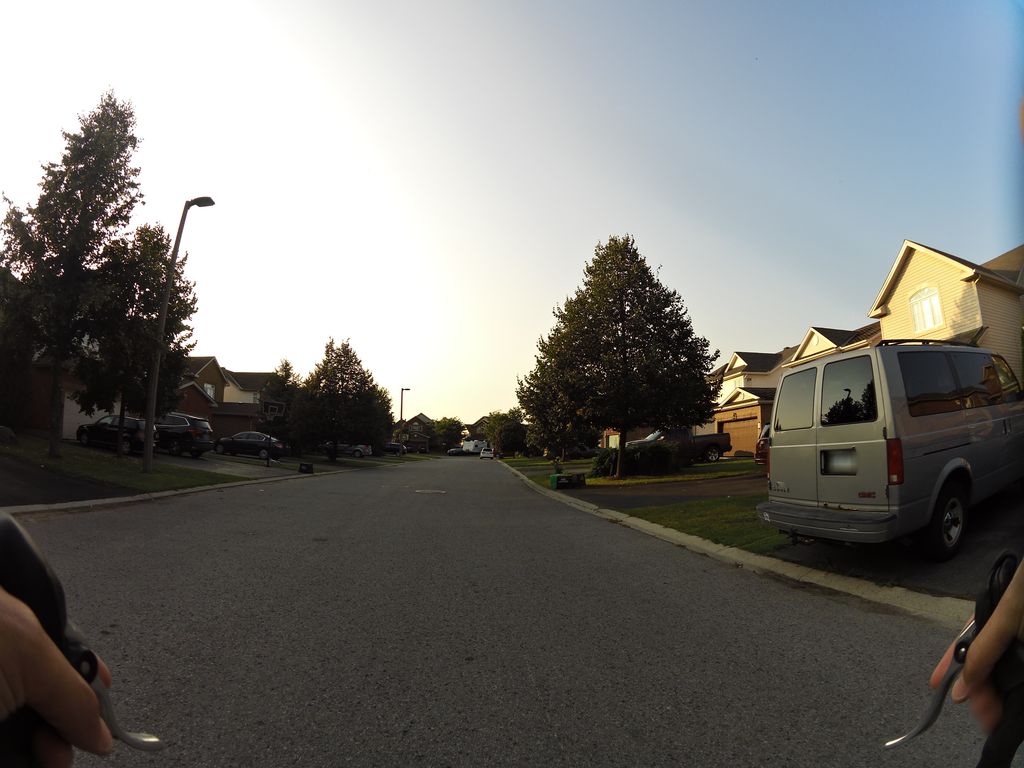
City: ottawa-gatineau